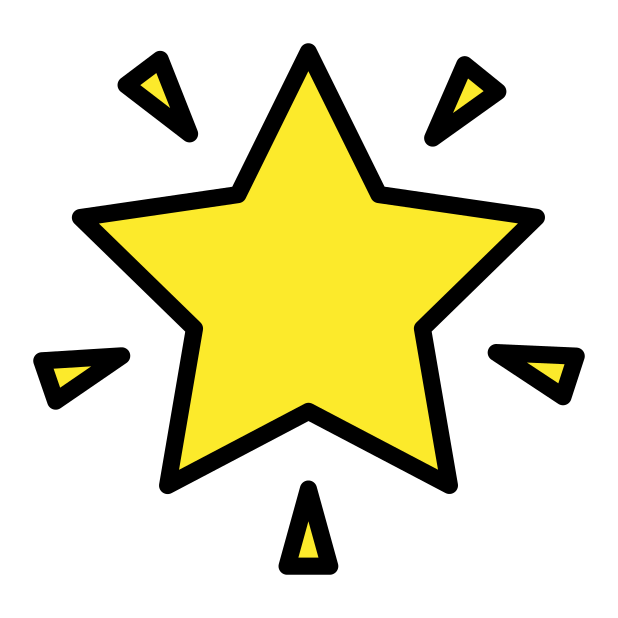
Emoji: 🌟
Name: glowing star
Unicode: 0x1f31f